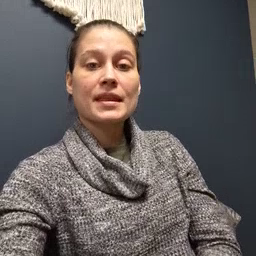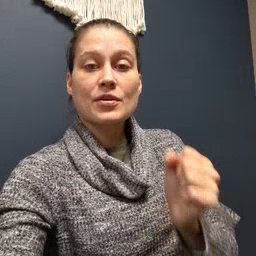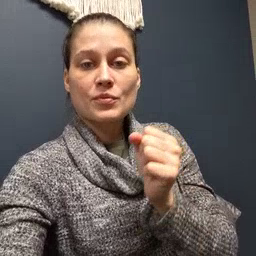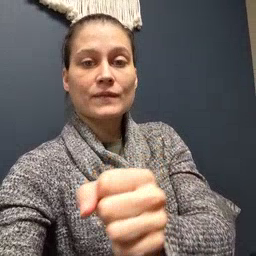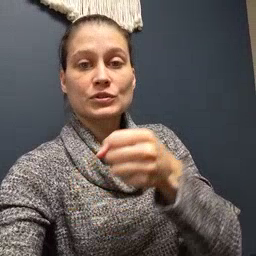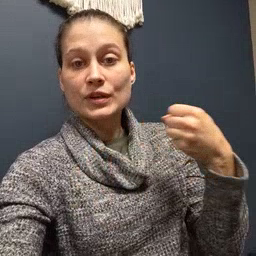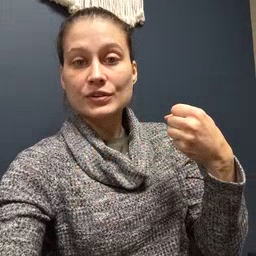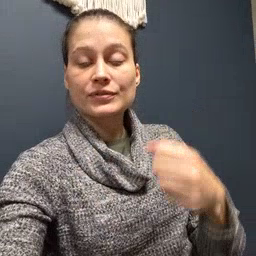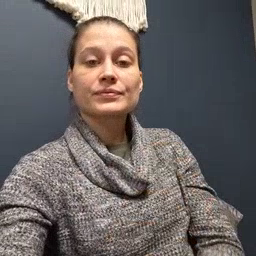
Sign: refrigerator